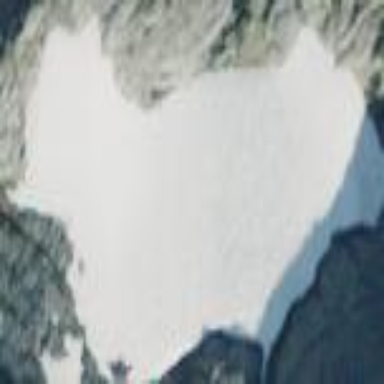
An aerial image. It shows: Stunning view of glacier.